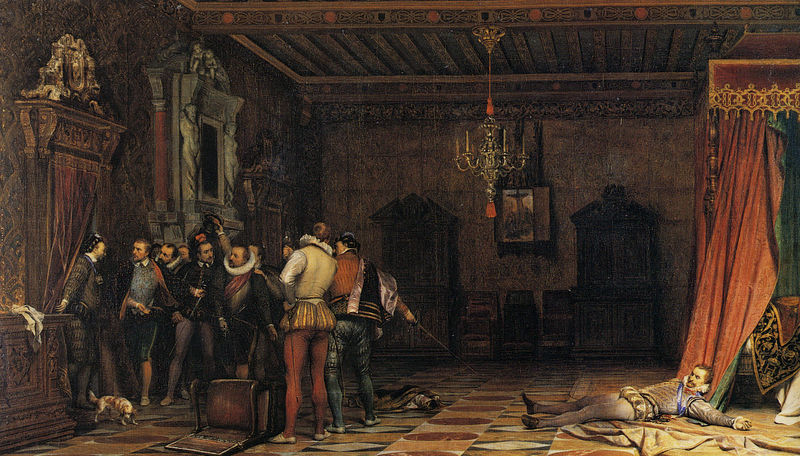
Titel: Assassinat du duc de Guise
Künstler: Paul Delaroche
Standort: Chantilly
Institution: Musée Condé
Schlagwörter: dunkel, gemälde, gruppe, mann, rubens, umhang, weiß, menschen, braun, frankreich, holz, lampe, männer, nacht, raum, reden, stuhl, stühle, tür, zimmer, gebäude, hund, rot, schloss, herren, ornament, versammlung, wand, barock, kleidung, kragen, leiche, mord, tod, tot, toter, bild, halskrause, innenraum, möbel, spiegel, vorhang, öl, boden, interieur, sessel, adel, decke, innen, england, renaissance, kamin, skulptur, adlig, hündchen, schrank, liegen, pflaster, schuhe, hosen, spuren, saal, spur, gewalt, könig, soldaten, tapete, bett, bettdecke, schlafzimmer, kronleuchter, leuchter, lüster, gemach, liegend, zeigen, strümpfe, blut, buch, aufruhr, fliesen, schwert, streit, säbel, waffen, überfall, tote, verletzt, waffe, degen, scherpe, holzdecke, ritter, wallenstein, altar, wappen, christus, kreuzigung, leichnam, dolch, ermordung, offenes fenster, schlafgemach, strumpfhose, wams, herzog, kruzifix, historismus, diskussion, baldachin, strumpfhosen, kassetten, kassettendecke, opfer, töten, marmorboden, drama, schrein, hofstaat, verwüstung, himmelbett, suche, schränke, luster, beraten, adolph menzel, finden, beinkleider, rum, königshaus, hamlet, baldaching, ermordete, am boden, erstochene, fronde, schranj, verschwörer, konspiration, shakespierre